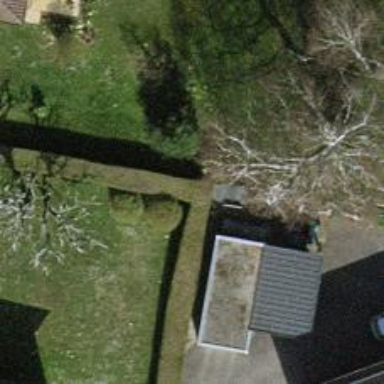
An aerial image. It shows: Hedge acting as barrier.